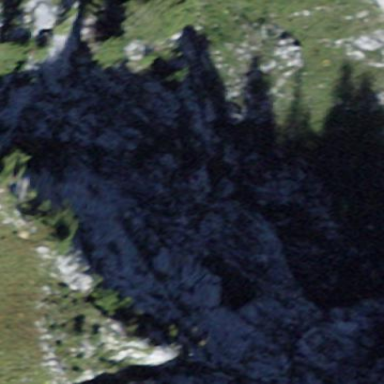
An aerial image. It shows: Natural scree.